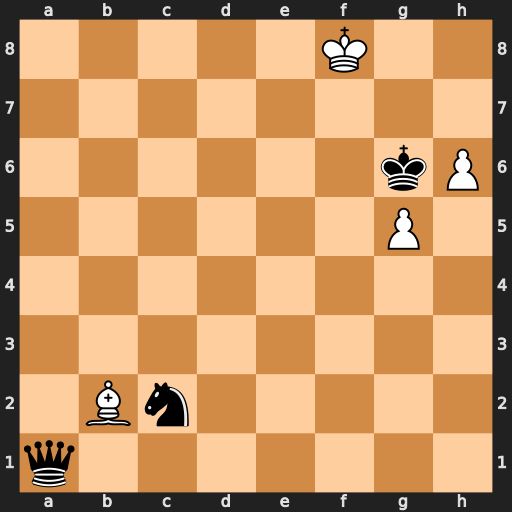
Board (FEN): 5K2/8/6kP/6P1/8/8/1Bn5/q7
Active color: w
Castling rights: -
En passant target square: -
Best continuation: Bxa1 Ne3 Kg8 Nf5 h7 Ne7+ Kf8 Kxh7 Kxe7 Kg6 Bf6